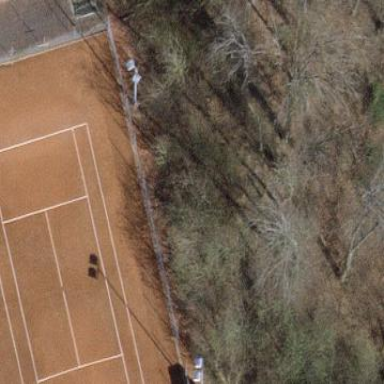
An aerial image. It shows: Tennis court on pitch.